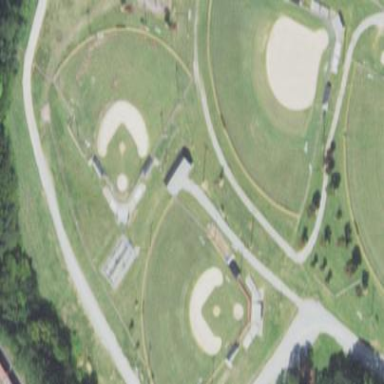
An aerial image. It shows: Baseball pitch for leisure land.